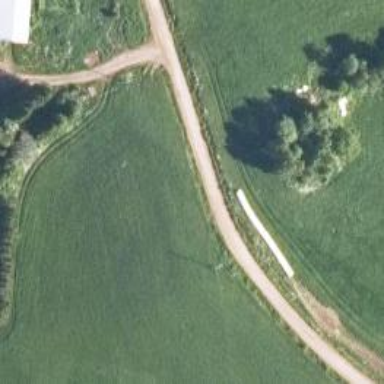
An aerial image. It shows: Unclassified road.